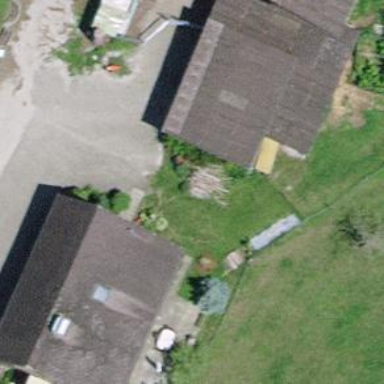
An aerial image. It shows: Shed.